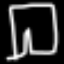
Label: pants